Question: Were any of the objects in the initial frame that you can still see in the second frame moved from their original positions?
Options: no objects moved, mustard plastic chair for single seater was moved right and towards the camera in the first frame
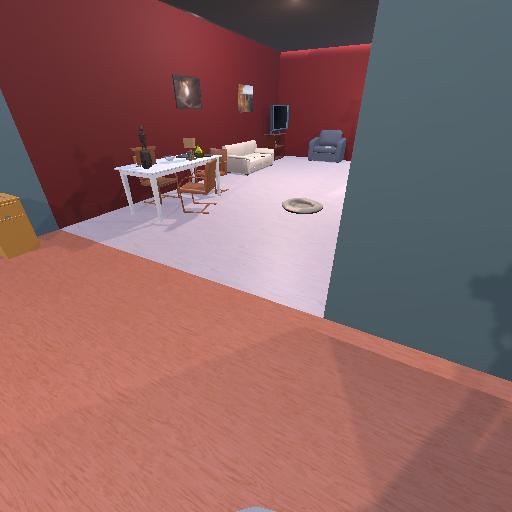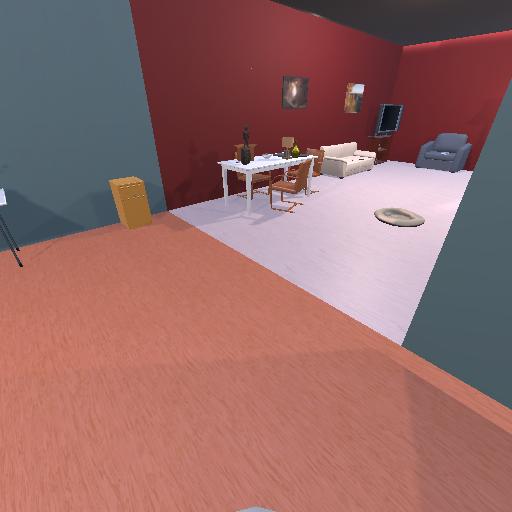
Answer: no objects moved